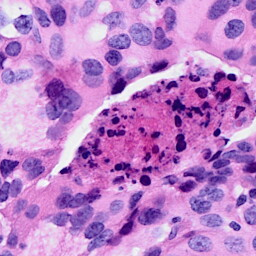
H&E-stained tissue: Breast